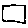
Label: square